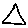
Label: triangle